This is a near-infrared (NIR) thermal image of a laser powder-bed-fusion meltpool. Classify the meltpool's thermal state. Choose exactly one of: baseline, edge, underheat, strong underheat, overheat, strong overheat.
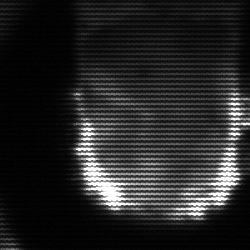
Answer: baseline